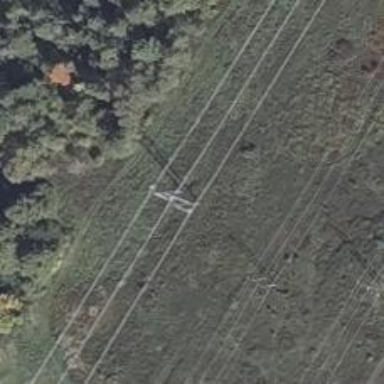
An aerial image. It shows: Power tower.